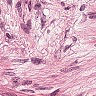
Metastatic tissue present: yes